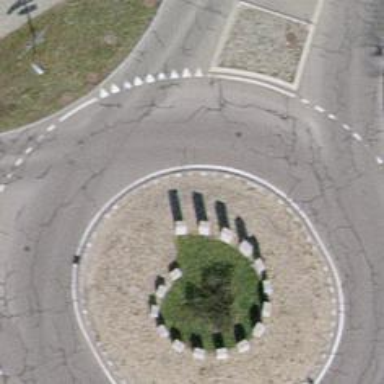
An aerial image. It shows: Secondary road with asphalt surface leading to roundabout junction.